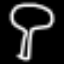
Label: mushroom